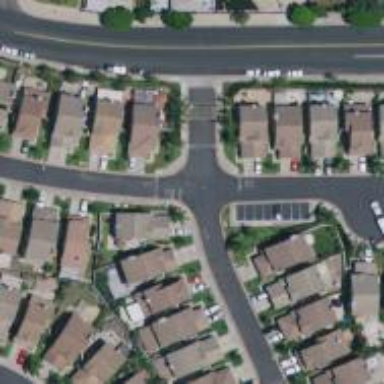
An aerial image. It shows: Living street.